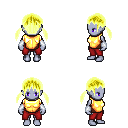
a pixel art fantasy rpg character, female body template, dark elf, purple skin, gold chest armor, red pants, gold twin-tailed hairstyle, white cloth bracers, four views (front, back, left, right), 2x2 character sprite sheet, small pixel art, hard edges, no anti-aliasing